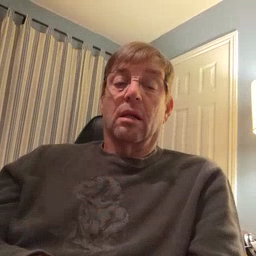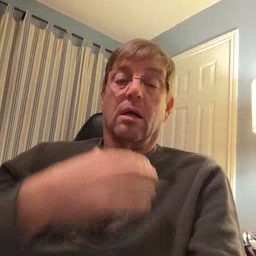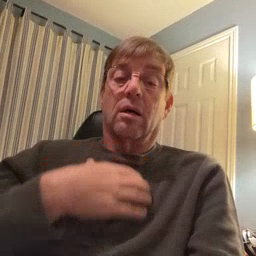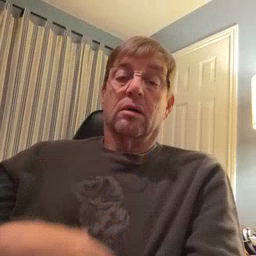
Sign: hungry